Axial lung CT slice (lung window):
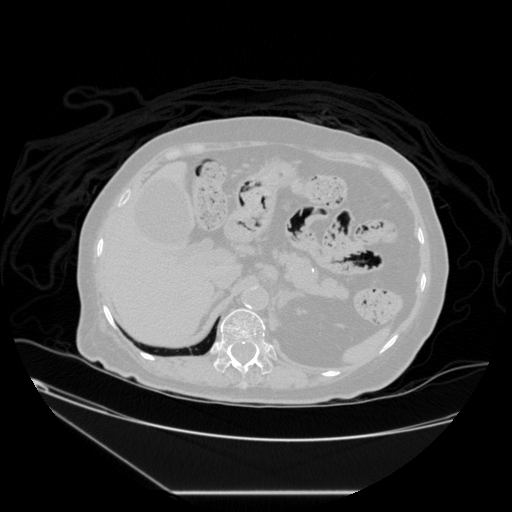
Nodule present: no